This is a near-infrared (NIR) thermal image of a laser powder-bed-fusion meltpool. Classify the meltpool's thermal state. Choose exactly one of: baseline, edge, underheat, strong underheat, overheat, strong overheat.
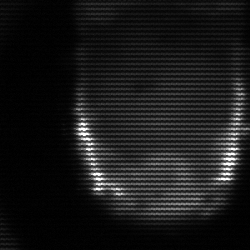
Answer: baseline